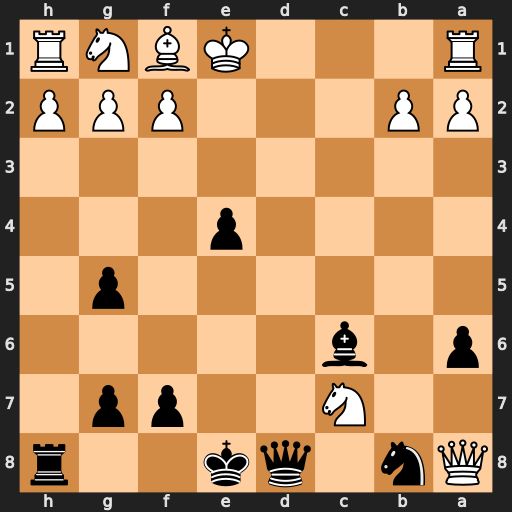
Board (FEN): Qn1qk2r/2N2pp1/p1b5/6p1/4p3/8/PP3PPP/R3KBNR
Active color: b
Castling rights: KQk
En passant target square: -
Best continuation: Qxc7 Qxb8+ Qxb8